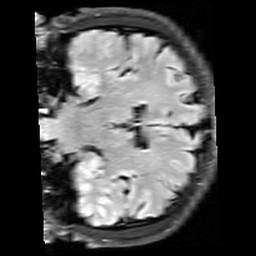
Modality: FLAIR
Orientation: coronal
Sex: male
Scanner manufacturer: siemens
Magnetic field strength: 3 T
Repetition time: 10 s
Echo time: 0.09 s